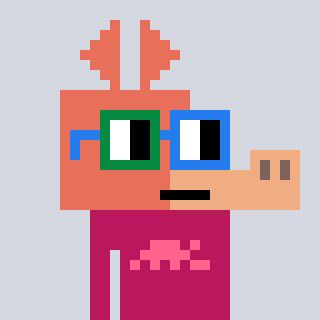
a pixel art character with square green and blue glasses, a aardvark-shaped head and a darkpink-colored body on a cool background